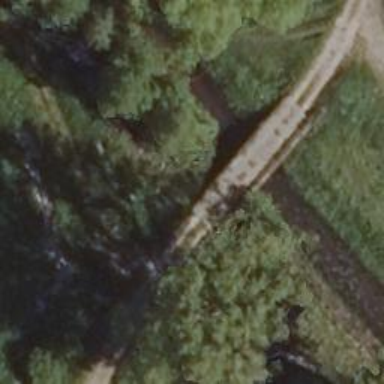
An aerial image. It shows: Sandy path on bridge with grade3 track type.